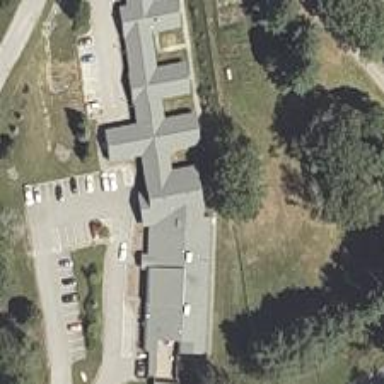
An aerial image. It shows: Healthcare facility.